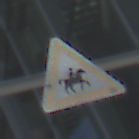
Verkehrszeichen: ReiterLinks
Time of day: MorningAfternoon
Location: Outdoor (Urban)
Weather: PartlyCloudy
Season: NotSpecified
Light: Natural